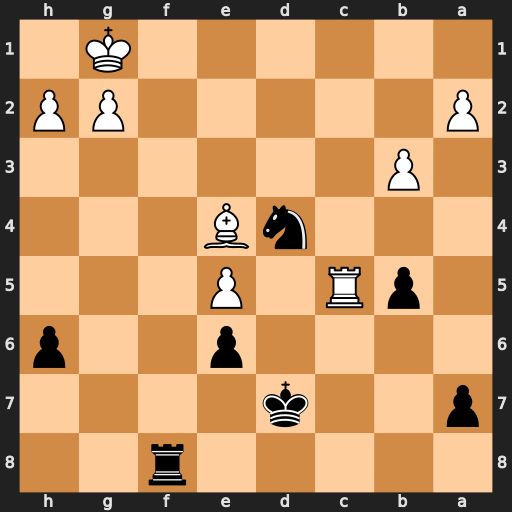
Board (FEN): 5r2/p2k4/4p2p/1pR1P3/3nB3/1P6/P5PP/6K1
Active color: b
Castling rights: -
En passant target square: -
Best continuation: Ne2+ Kh1 Rf1#